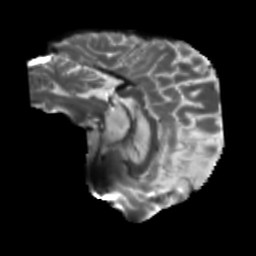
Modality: T2w
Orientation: sagittal
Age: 47
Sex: male
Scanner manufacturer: siemens
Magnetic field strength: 3 T
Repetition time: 5.25 s
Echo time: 0.08 s